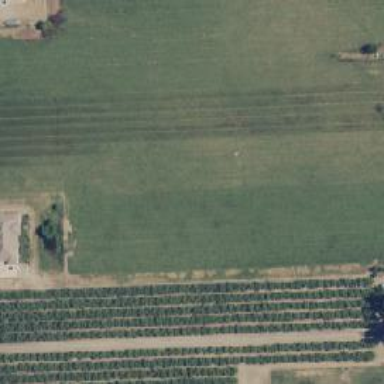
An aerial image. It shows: Crop field in farm area.